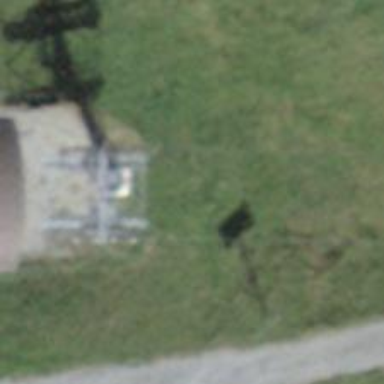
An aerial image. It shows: Pylon used for aerialway.